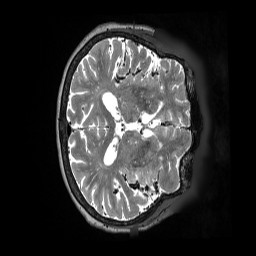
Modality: T2w
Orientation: axial
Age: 82
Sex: male